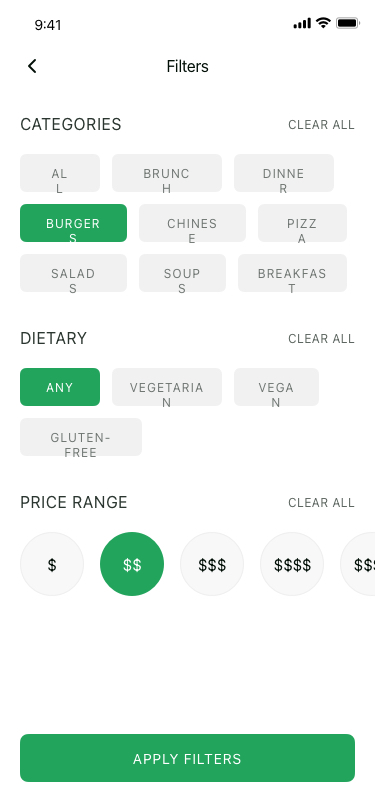
Text in this UI design:
Categories
All
Burgers
Chinese
Pizza
Salads
Soups
Breakfast
Brunch
Dinner
Clear all
Dietary
any
Vegetarian
Gluten-Free
Vegan
Clear all
$
$$
$$$
$$$$
$$$$
price range
Clear all